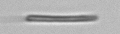
Label: fiber